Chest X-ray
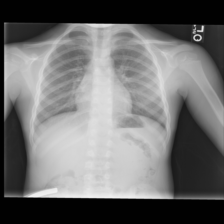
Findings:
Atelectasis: negative
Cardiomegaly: negative
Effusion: negative
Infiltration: negative
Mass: negative
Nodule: negative
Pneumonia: negative
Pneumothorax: negative
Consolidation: negative
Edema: negative
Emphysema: negative
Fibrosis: negative
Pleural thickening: negative
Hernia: negative